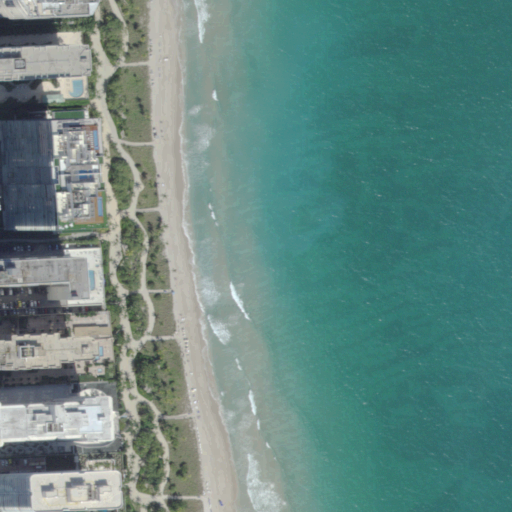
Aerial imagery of beach in Florida named Bal Harbour Beach containing open water, medium intensity development, high intensity development, and low intensity development